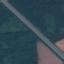
Label: Highway